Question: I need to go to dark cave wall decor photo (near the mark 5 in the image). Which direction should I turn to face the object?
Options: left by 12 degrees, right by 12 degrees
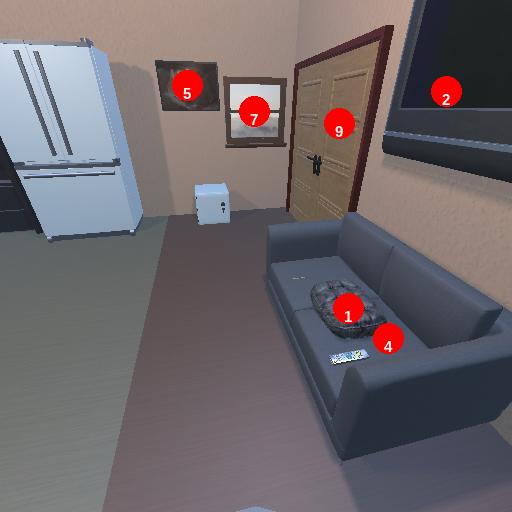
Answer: left by 12 degrees